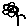
Label: flower